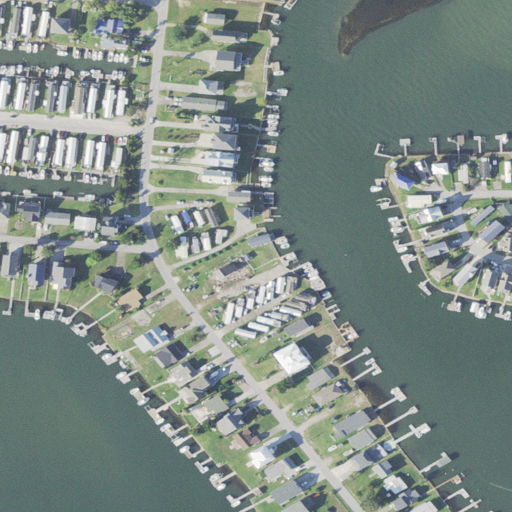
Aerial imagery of island in North Carolina named Cedar Hammock containing open water, low intensity development, medium intensity development, herbaceous wetlands, and barren land